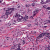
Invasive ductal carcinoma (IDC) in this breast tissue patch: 1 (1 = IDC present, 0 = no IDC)